Question: I originally posted this question on the code review forum, but was directed back to StackOverflow.
One contributor said that it was a problem with my Apache/server setup, but why only is one .js file affected? Problem described here:
I am a bit of a jQuery raven, I learn and take as needed forage about, and have no formal education, so your patience is appreciated.
I have a main issue that a jQuery plugin is not working on the server, but works locally.
I have checked for the usual oversights (having relative links not on the server, having all the required files on the server & case sensitivity issues), but it still wouldn't work.
I am not fluent in the FireFox debugging tools either, however I found a enormous anamoly which I suspect is causing the issue.
The plugin code is in it's own .js file, and in the "debugger" in firefox, when I click on the appropriate file, instead of previewing the .js file, it shows me the index PHP/HTML of the root for the domain.
For specific, real examples:
Example page where the plugin is failing: <URL>
Here are the error messages that I get under the "Console" tab in FireFoxe's tools:
'''
SyntaxError: syntax error @ http://bcw.se/3point0/js2013/imageScroller.js:1
TypeError: $(...).tinyscrollbar is not a function @ http://bcw.se/3point0/index_debug_crousel_02.html:75
Use of Mutation Events is deprecated. Use MutationObserver instead. @ http://code.jquery.com/jquery-latest.js:3492
'''
And I presume the first two errors above are due to the anamoly and causing the failure, not directing properly to the right .js file, see screen dump below:

Can anyone help and is this the right forum?
Thanks in advance.
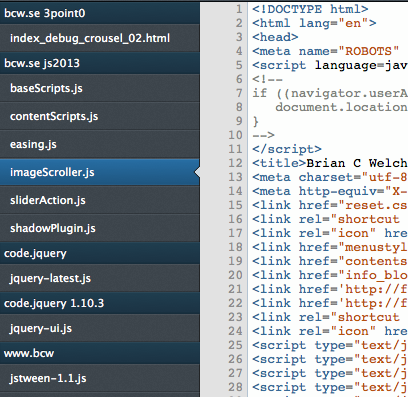
Answer: Your file is called 'ImageScroller.js' and not 'imageScroller.js'. Change that and it should work. (Apache should be case sensitive)
As 'imageScroller.js' doesn't exist the url gets rewritten to the index page (probably by your .htaccess RewriteRule).
And the origin of the syntax error is kinda obvious - The browser tries to parse the fetched "js" file as JavaScript. But just isn't valid JavaScript ;).
Sincerely
Louis